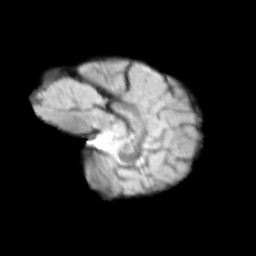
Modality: T2w
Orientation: sagittal
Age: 9
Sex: male
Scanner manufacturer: siemens
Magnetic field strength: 3 T
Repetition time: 3.8 s
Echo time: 0.07 s